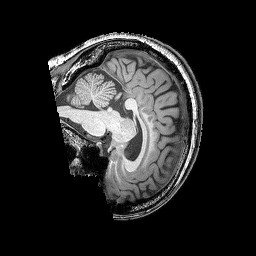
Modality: T1w
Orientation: sagittal
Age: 36
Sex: female
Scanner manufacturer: siemens
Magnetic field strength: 3 T
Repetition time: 2.25 s
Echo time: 0.00411 s